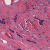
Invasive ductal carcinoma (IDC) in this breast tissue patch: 1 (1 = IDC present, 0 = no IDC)